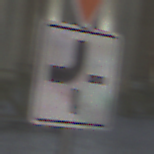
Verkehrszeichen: VerlaufVorfahrtsstrasse2
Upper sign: VorfahrtGewaehren
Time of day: Night
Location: Outdoor (Urban)
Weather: PartlyCloudy
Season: NotSpecified
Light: Artificial